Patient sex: M
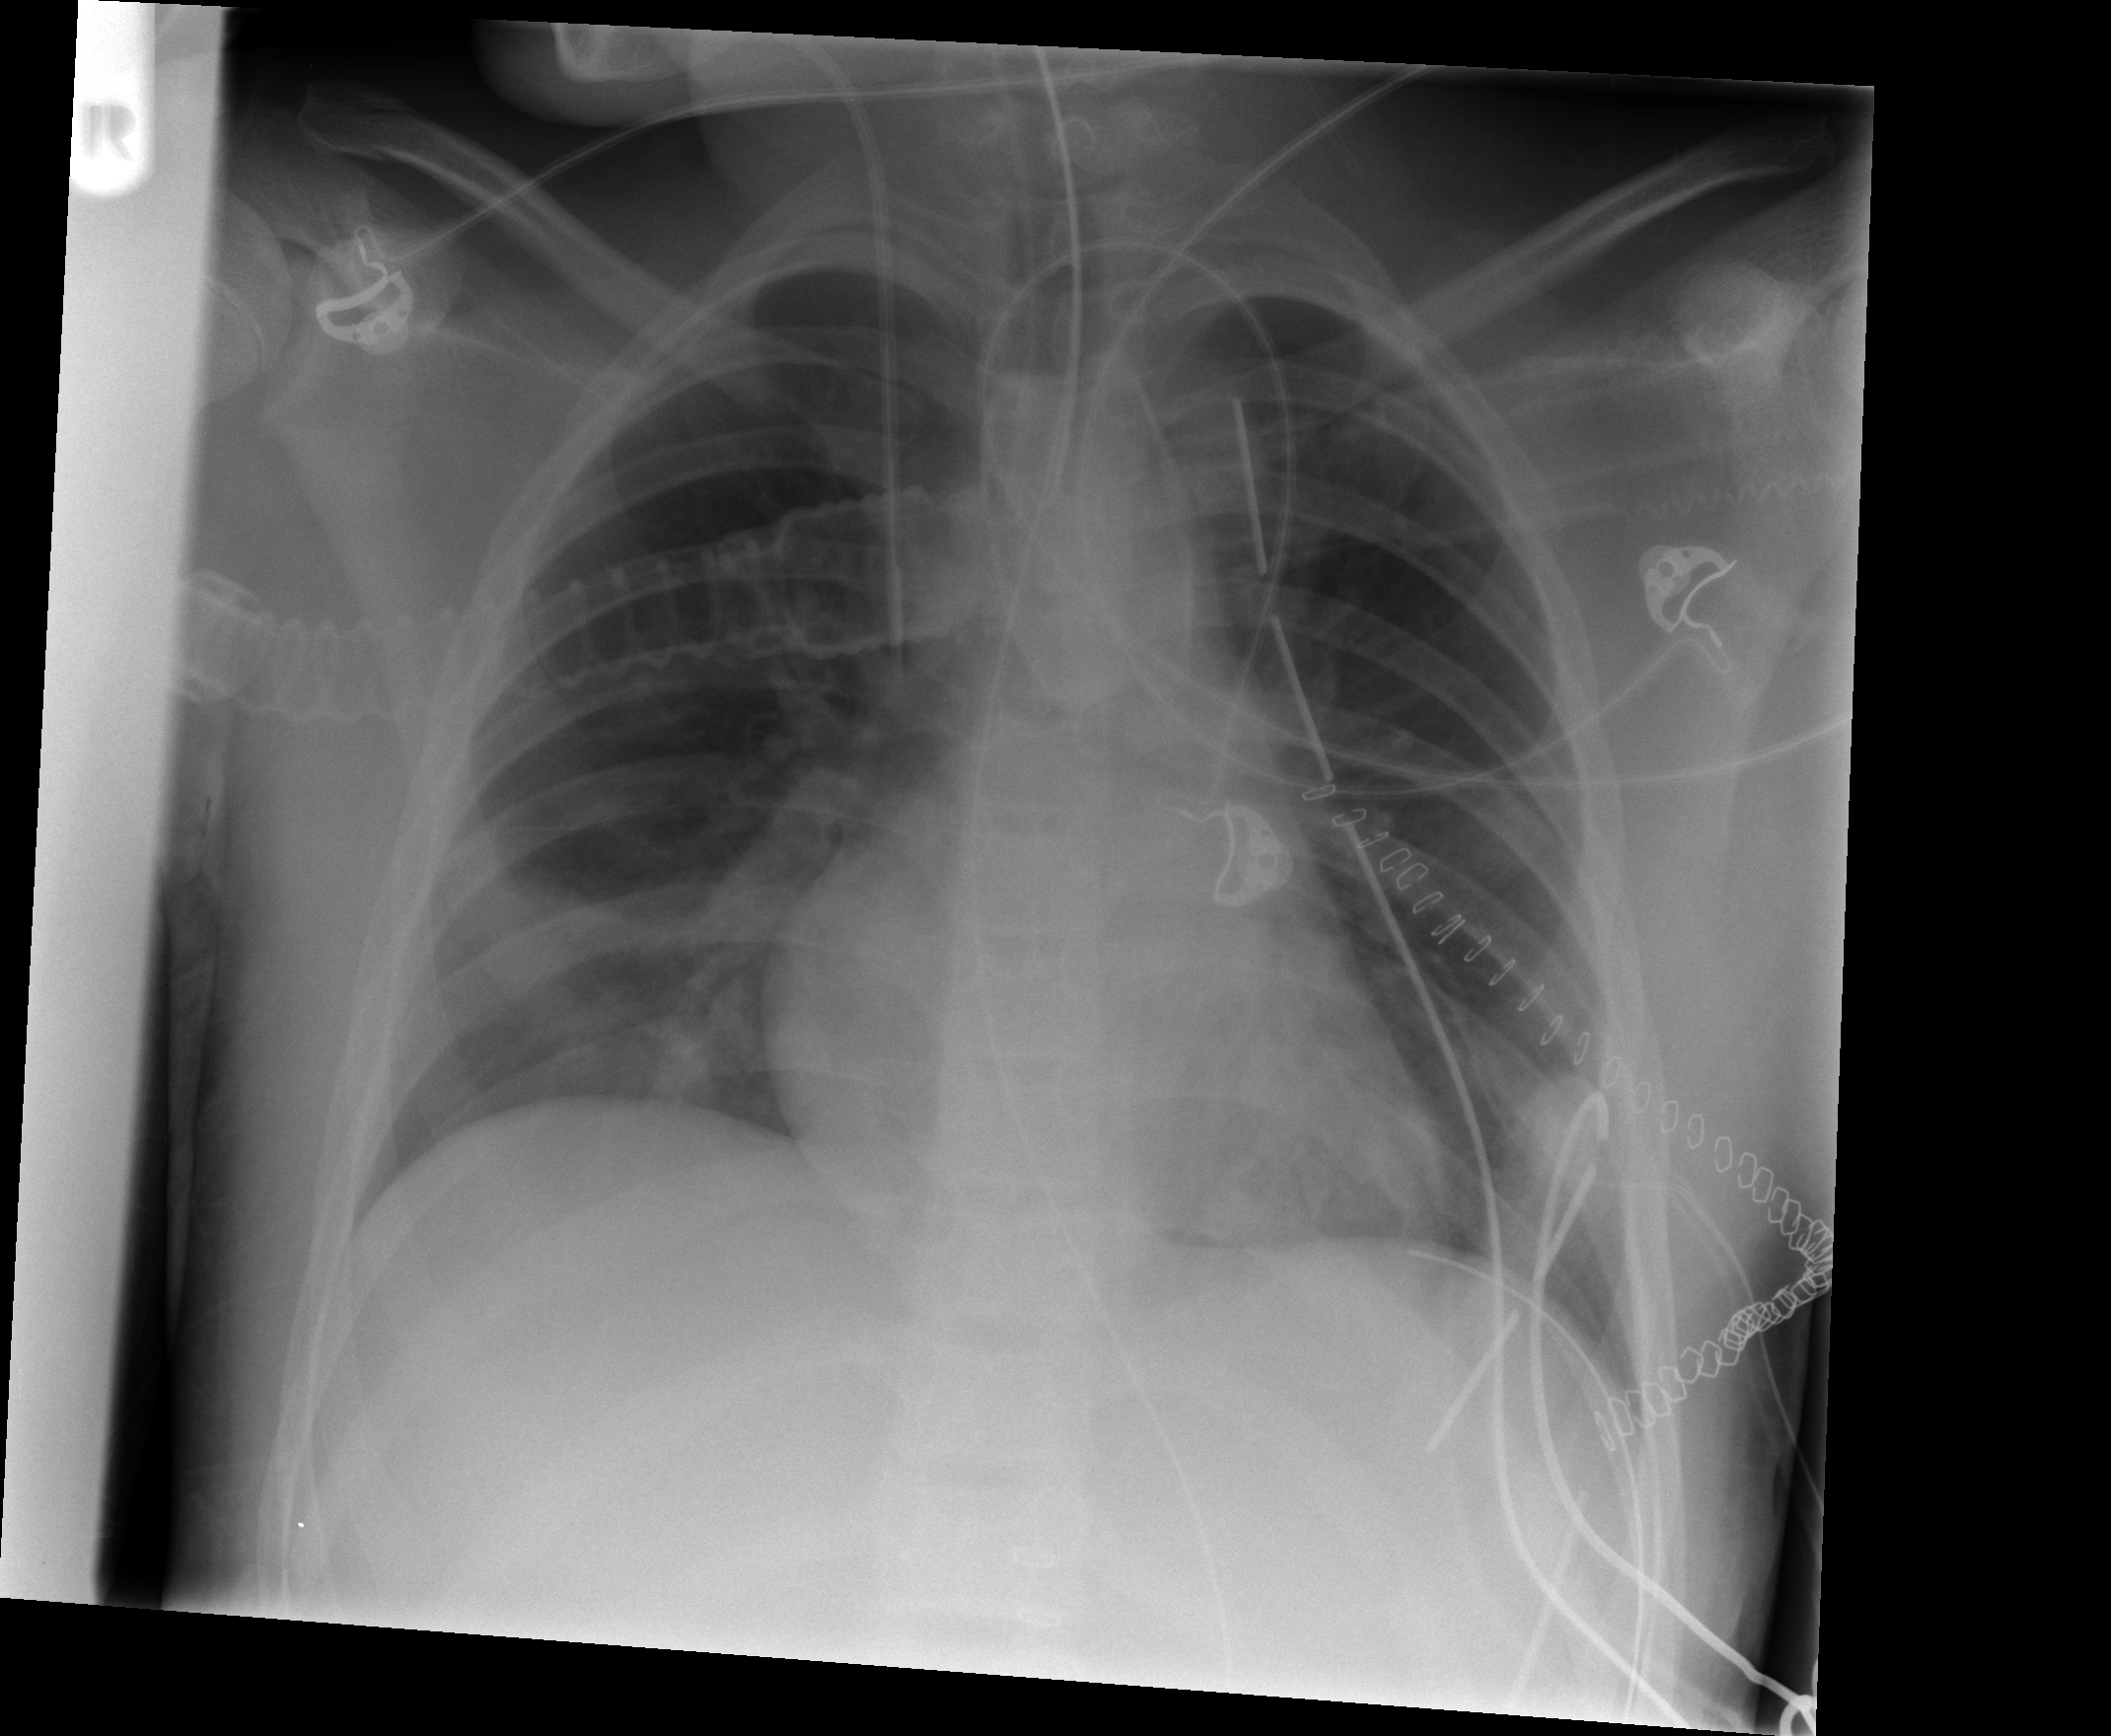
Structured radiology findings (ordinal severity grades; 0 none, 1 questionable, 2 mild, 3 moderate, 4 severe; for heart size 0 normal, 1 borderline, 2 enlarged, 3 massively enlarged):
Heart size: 2
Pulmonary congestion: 0
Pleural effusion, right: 1
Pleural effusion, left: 1
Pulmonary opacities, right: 2
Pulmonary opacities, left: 0
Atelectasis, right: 2
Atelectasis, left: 2